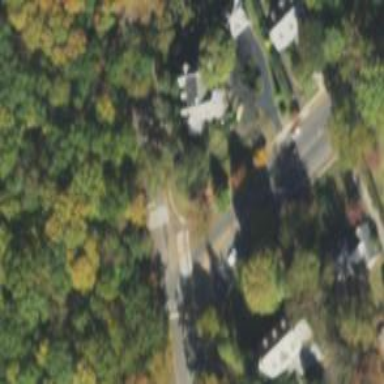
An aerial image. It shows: Residential road with asphalt surface and sidewalk on the left side.